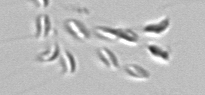
Label: Dinobryon